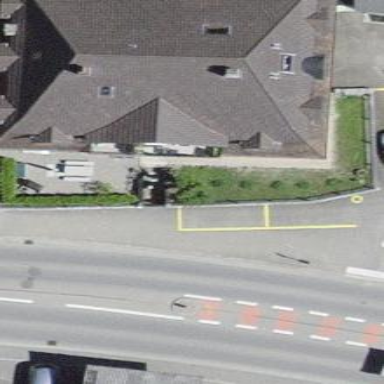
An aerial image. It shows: Residential building.